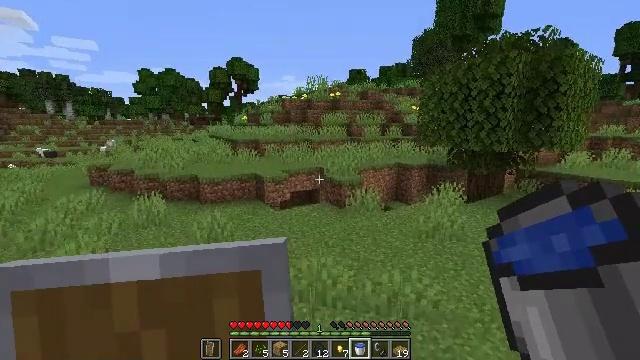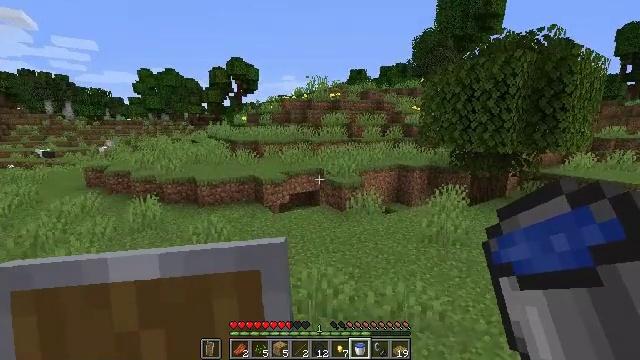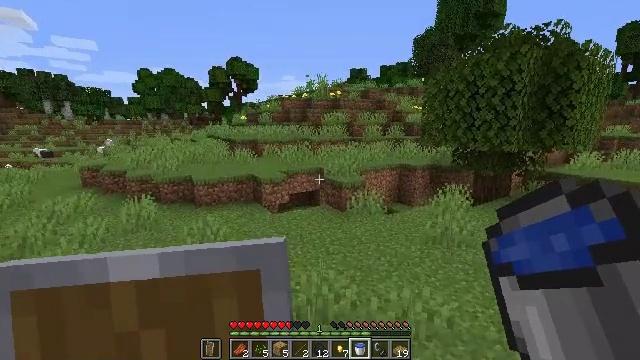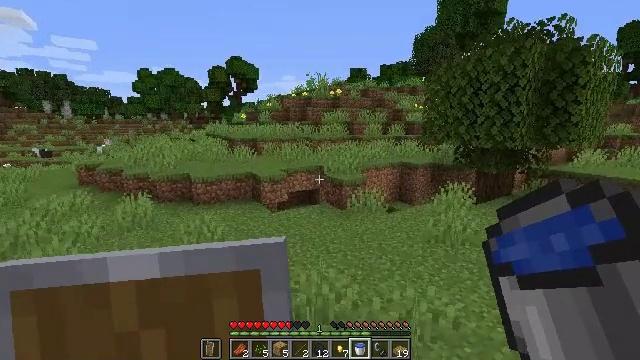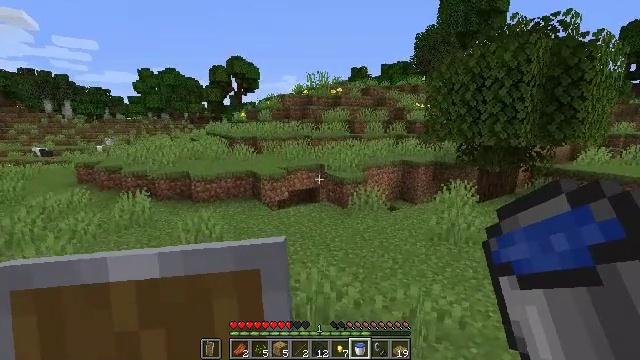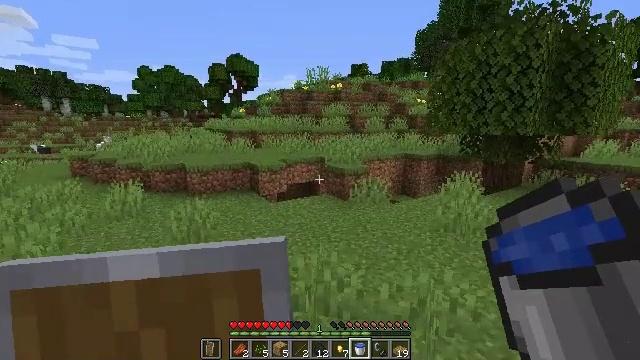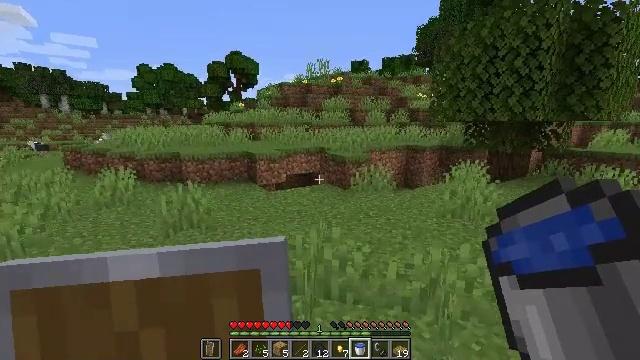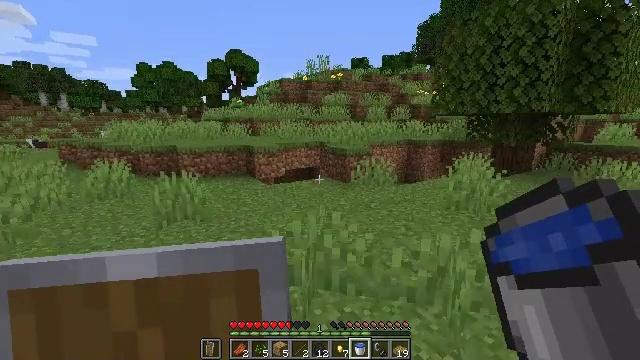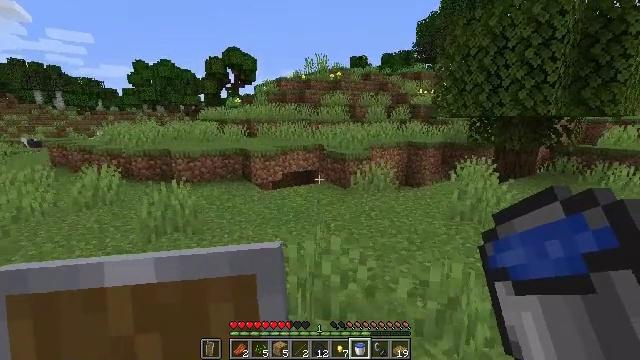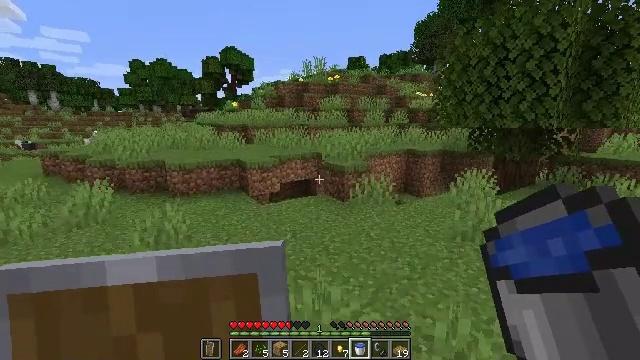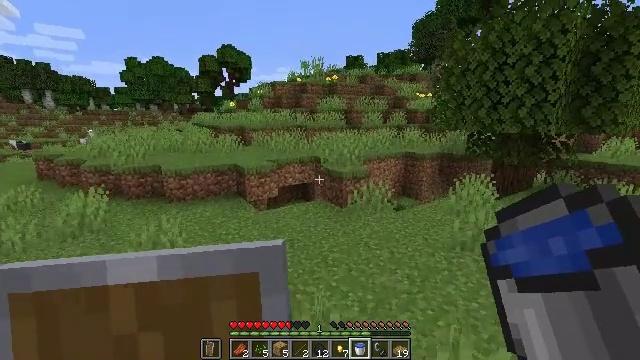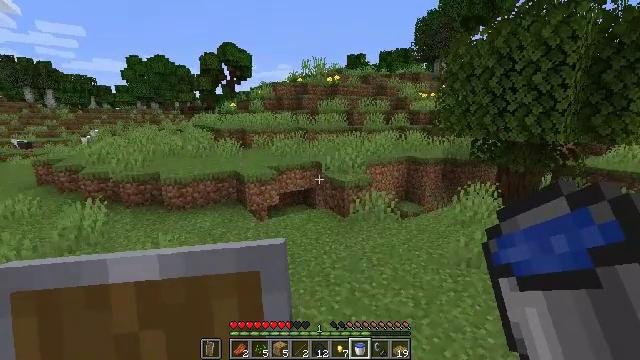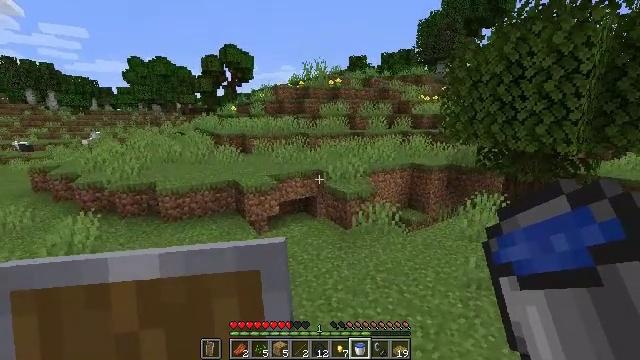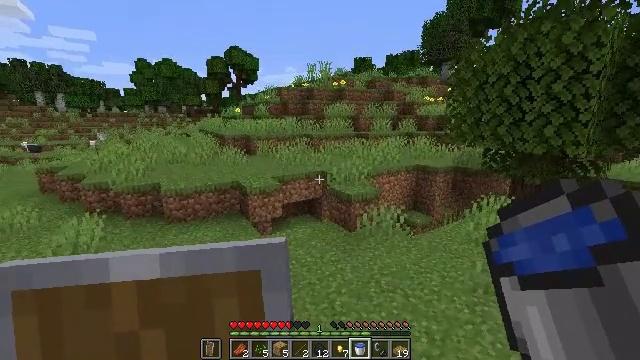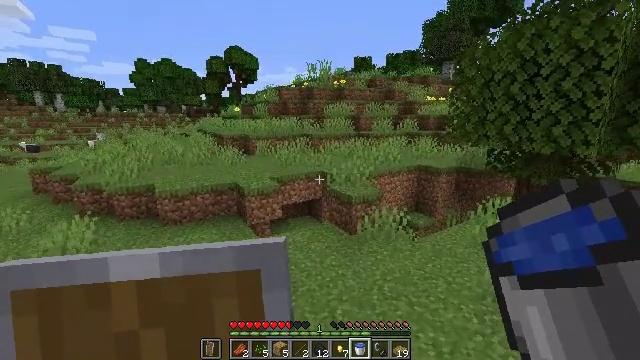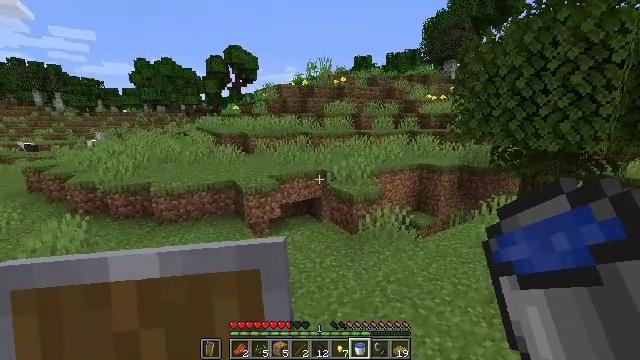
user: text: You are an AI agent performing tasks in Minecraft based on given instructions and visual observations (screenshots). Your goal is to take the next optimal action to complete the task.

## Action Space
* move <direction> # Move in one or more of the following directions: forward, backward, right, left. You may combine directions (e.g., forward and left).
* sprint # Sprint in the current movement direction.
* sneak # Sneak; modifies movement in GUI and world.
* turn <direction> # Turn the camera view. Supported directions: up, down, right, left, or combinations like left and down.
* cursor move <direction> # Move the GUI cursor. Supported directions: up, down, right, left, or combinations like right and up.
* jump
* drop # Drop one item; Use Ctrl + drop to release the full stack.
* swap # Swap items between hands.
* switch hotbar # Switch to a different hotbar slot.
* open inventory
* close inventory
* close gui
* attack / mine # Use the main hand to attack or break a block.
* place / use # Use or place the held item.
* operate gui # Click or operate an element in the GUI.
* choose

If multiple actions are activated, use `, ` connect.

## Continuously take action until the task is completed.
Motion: motion action
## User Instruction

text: Mine magma blocks for light and decoration.
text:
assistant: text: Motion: move forward, jump
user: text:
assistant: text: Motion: move forward, jump
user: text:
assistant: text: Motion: move forward, jump
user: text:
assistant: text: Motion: move forward, jump
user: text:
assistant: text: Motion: move forward, jump
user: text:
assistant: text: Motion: move forward, jump
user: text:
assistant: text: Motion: move forward, jump
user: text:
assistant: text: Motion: move forward, jump
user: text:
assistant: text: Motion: move forward, jump
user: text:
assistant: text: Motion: move forward, jump
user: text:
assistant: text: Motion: move forward, jump
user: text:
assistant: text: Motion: move forward, jump
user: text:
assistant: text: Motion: move forward, jump
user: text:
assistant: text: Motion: move forward, jump
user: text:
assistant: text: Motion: move forward, jump
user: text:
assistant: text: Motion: move forward, jump
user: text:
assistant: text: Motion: move forward, jump
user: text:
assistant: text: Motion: move forward, jump
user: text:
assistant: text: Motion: move forward, jump
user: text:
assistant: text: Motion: move forward, jump
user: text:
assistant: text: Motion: move forward, jump
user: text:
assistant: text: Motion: move forward, jump
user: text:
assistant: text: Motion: move forward, jump
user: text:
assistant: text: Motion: move forward, jump
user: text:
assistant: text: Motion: move forward, jump
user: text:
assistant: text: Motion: move forward, jump
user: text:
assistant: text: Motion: move forward, jump
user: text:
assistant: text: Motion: move forward, jump
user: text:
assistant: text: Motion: move forward, jump
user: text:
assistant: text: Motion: move forward, jump